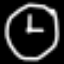
Label: clock